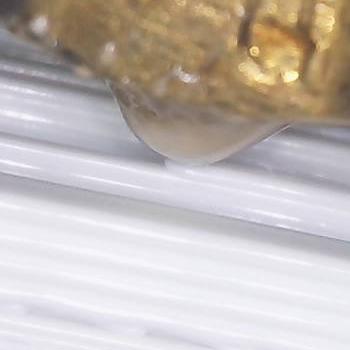
Flow rate: 158%